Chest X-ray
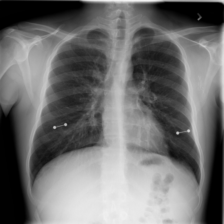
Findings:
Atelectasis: negative
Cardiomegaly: negative
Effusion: negative
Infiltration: positive
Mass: negative
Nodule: negative
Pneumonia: negative
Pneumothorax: negative
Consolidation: negative
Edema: negative
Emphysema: negative
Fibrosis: negative
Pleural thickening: negative
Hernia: negative